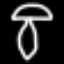
Label: mushroom